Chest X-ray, PA view. Patient: 40 years old, sex M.
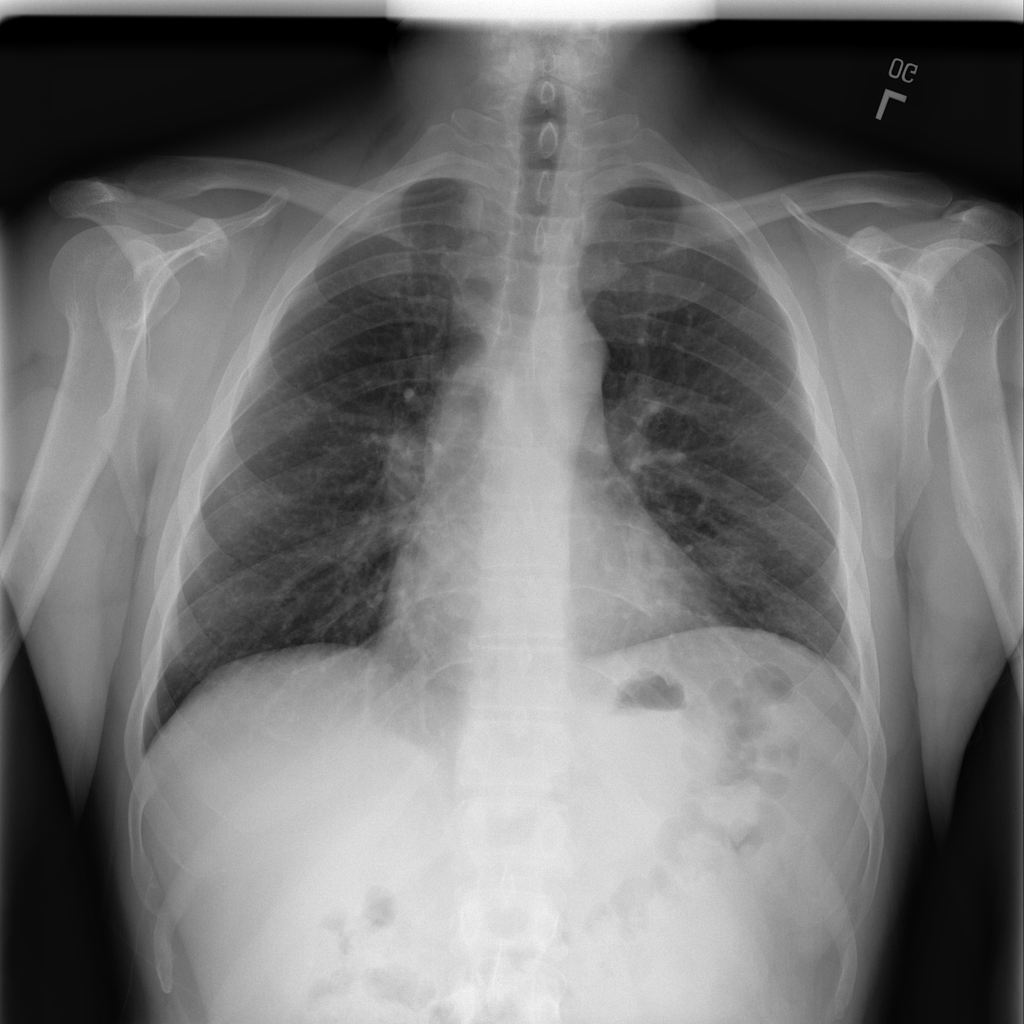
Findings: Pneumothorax